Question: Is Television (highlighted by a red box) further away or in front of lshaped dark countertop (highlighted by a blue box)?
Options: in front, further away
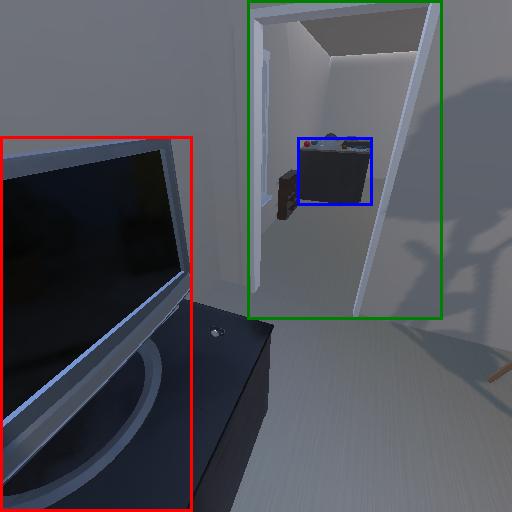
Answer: in front